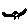
Label: bird